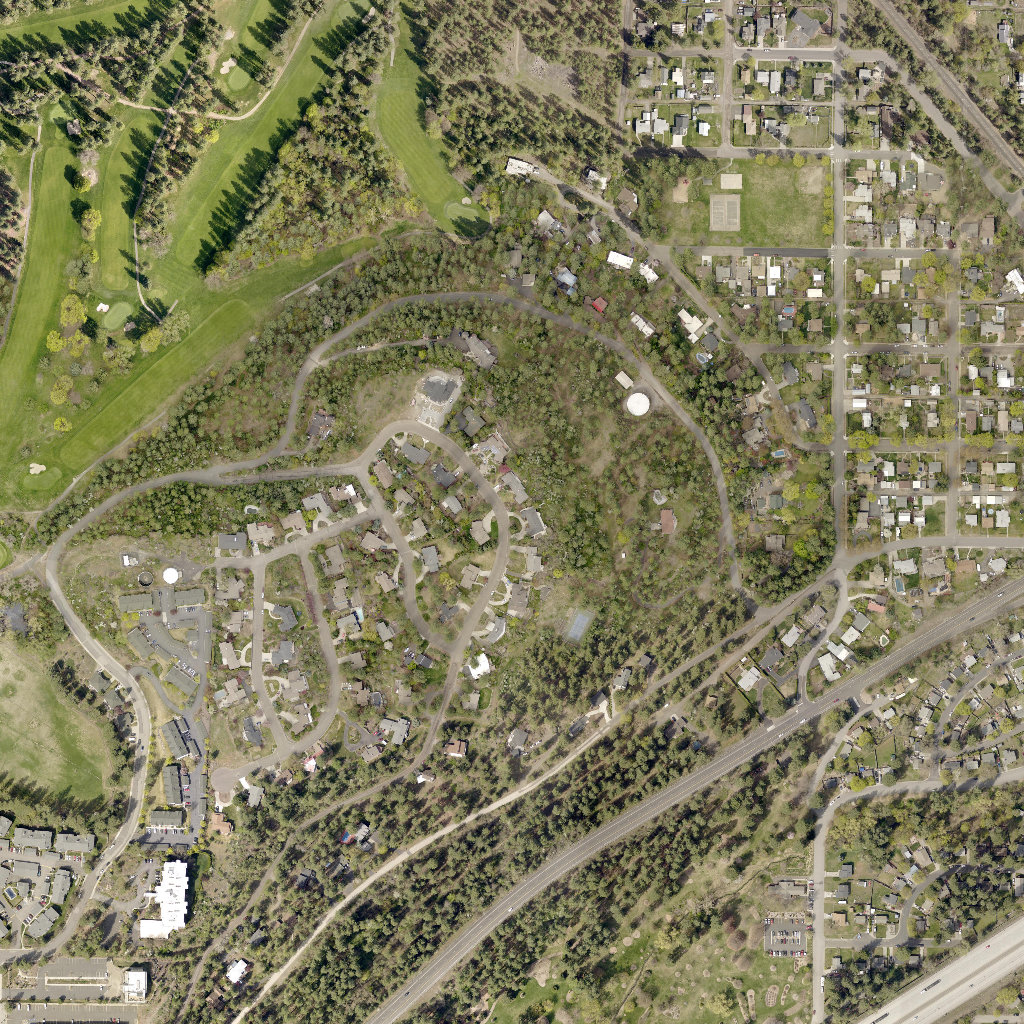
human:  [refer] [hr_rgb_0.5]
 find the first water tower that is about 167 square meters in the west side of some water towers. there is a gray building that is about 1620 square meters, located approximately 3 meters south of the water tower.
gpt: <box>[[13, 55, 14, 57, 0]]</box>

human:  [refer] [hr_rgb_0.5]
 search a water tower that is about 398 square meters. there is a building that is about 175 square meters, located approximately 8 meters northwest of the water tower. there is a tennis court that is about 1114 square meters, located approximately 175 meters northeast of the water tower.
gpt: <box>[[60, 37, 63, 41, 0]]</box>

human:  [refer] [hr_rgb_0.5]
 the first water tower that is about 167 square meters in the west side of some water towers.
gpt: <box>[[13, 55, 14, 57, 0]]</box>

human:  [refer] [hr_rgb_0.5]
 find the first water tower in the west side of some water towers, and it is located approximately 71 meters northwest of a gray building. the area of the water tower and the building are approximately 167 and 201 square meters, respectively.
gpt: <box>[[13, 55, 14, 57, 0]]</box>